Field crop: maize
Growth stage: 2
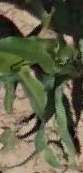
Species: maize